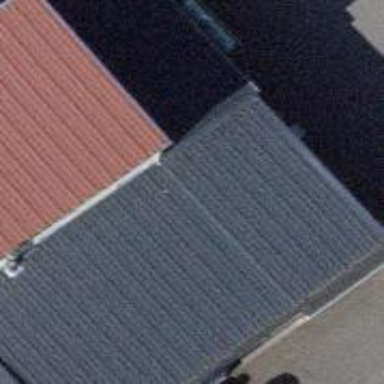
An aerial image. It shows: Car repair shop.